Question: I could use some advice on how to handle errors in my Python script. From what I have been able to gather from reading all of the Python error handling posts on this site, is that you cannot simply bypass an error within a for loop with a try except continue statement. Instead, you have to handle each error directly. This is where I am having problems tying it all together. I have attached the error message that occured in the middle of a for loop. Additionally, I have attached my script which moves through the following workflow:
1. place a polygon around the raster
2. place a point on the mean center of the polygon
3. use the point to identify a specific county associated with its corresponding raster
4. clip the raster based on the selected county polygon
'''
# Import arcpy module
import arcpy
from arcpy import env
from arcpy.sa import *
arcpy.CheckOutExtension("3D")
# Set Over write
arcpy.env.overwriteOutput = 1
# Set the workspace
env.workspace = r"Z: emp.gdb"
outworkspace = r"Z:\location2 emp2.gdb"
# Local variables:
counties = r"Z: emp.gdboundaries\Counties"
counties_lyr = arcpy.MakeFeatureLayer_management(counties,"counties_lyr")
# Get the list of rasters to process
raster_list = arcpy.ListRasters("*_clp")
print raster_list
for raster in raster_list:
# Define name and location for output raster
name = outworkspace + "\" + str(raster)
# Process: Raster Domain
arcpy.RasterDomain_3d(raster, "in_memory/temp", "POLYGON")
# Process: Central Feature
arcpy.MeanCenter_stats("in_memory/temp", "in_memory/temp1")
# Process: Select Layer By Location
arcpy.SelectLayerByLocation_management(counties_lyr, "intersect", "in_memory/temp1", "", "NEW_SELECTION")
# Clip Raster
arcpy.Clip_management(raster, "#", name,counties_lyr, "#", "ClippingGeometry")
# Delete in_memory
arcpy.Delete_management("in_memory")
print "processing " + raster + " complete..."
print "All processing is now finished"
'''

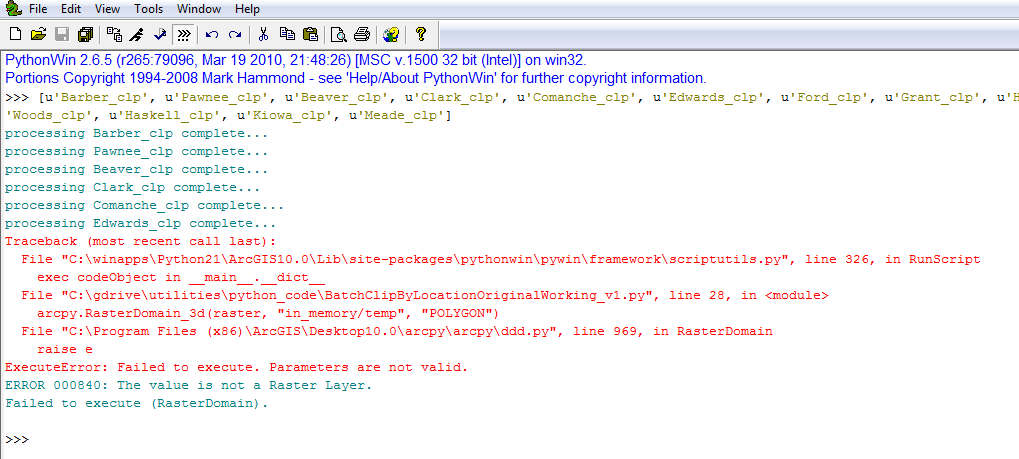
Answer: Is this what you need? It will print out the traceback if anything goes wrong with any individual raster in the for loop, and then move on to the next one.
'''
import traceback
# Import arcpy module
import arcpy
from arcpy import env
from arcpy.sa import *
arcpy.CheckOutExtension("3D")
# Set Over write
arcpy.env.overwriteOutput = 1
# Set the workspace
env.workspace = r"Z: emp.gdb"
outworkspace = r"Z:\location2 emp2.gdb"
# Local variables:
counties = r"Z: emp.gdboundaries\Counties"
counties_lyr = arcpy.MakeFeatureLayer_management(counties,"counties_lyr")
# Get the list of rasters to process
raster_list = arcpy.ListRasters("*_clp")
print raster_list
for raster in raster_list:
try:
# Define name and location for output raster
name = outworkspace + "\" + str(raster)
# Process: Raster Domain
arcpy.RasterDomain_3d(raster, "in_memory/temp", "POLYGON")
# Process: Central Feature
arcpy.MeanCenter_stats("in_memory/temp", "in_memory/temp1")
# Process: Select Layer By Location
arcpy.SelectLayerByLocation_management(counties_lyr, "intersect", "in_memory/temp1", "", "NEW_SELECTION")
# Clip Raster
arcpy.Clip_management(raster, "#", name,counties_lyr, "#", "ClippingGeometry")
# Delete in_memory
arcpy.Delete_management("in_memory")
print "processing " + raster + " complete..."
except:
print "Something went wrong handling " + str(raster) + ". Here's a traceback:"
traceback.print_exc()
continue
print "All processing is now finished"
'''
This is a lazy programmer's implementation, wrapping the entire contents of the for loop in a try... except... block that will catch exceptions of any type anywhere in the block. Depending upon your needs and tastes, you may find it more helpful (or simply more elegant) to catch only the specific error that you're getting in practice, as dm03514 suggested - but I figure that for a little script like this whose output is going to be viewed by a human, it doesn't matter which you do.
What probably IS important to you, as you specify in the question, is that you see the traceback when an error occurs. That's where traceback.print_exc() comes in. :)